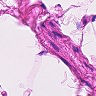
Metastatic tissue present: no